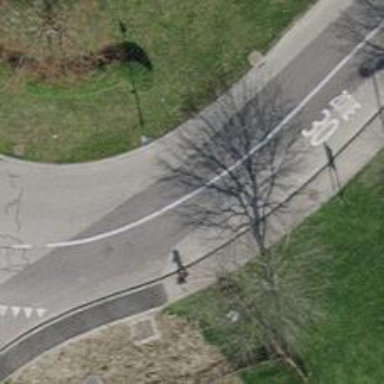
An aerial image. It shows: Residential road with asphalt surface. There is sidewalk on the left side.